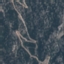
Label: HerbaceousVegetation